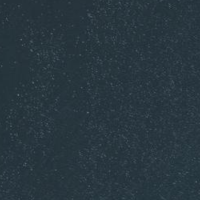
EUNIS habitat code: 14
Species observed at this site:
Mergus merganser